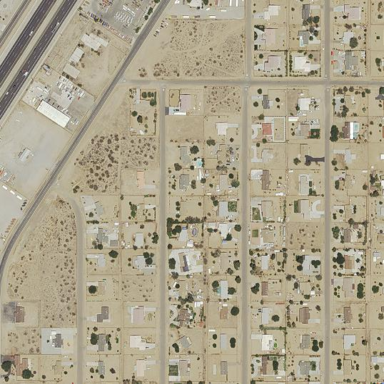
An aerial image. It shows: Residential area composed of single-family homes.